Question: I have an 'NSDictionary' that holds a date like this:
> "2015-05-23 21:04:11 +0000"

and I'm trying to parse it like:
'''
NSDateFormatter *dateFormat = [[NSDateFormatter alloc] init];
[dateFormat setDateFormat:@"yyyy-MM-dd HH:mm:ss z"];
NSDate *date = [dateFormat dateFromString:[item valueForKey:@"enddata"]];
'''
I also tried changing the last line to:
'''
NSDate *date = [dateFormat dateFromString:[[item valueForKey:@"enddata"] stringValue]];
'''
but my error is always the same:
> [__NSDate length]: unrecognized selector sent to instance 0x78ec0170
I've seen posts like <URL>. I've tried with different formats such as:
1. @"yyyy-MM-dd HH:mm:ss z"
2. @"yyyy-MM-dd HH:mm:ss zzzz"
3. @"yyyy-MM-dd HH:mm:ss Z"
4. @"yyyy-MM-dd HH:mm:ss +zzzz"
5. @"yyyy-MM-dd HH:mm:ss z"
6. @"yyyy-MM-dd'T'HH:mm:ss'Z'"
7. @"yyyy-MM-dd hh:mm:ss a"
8. @"yyyy-MM-dd HH:mm:ss a"
9. @"yyyy-MM-dd HH:mm:ss zzz"
10. @"yyyy-MM-dd hh:mm:ss zzzz"
but still getting the same 'SIGABRT'
Does anyone have a clue what's wrong?
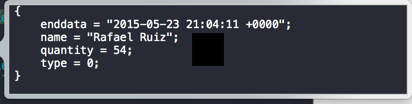
Answer: I would hazard a guess that 'item[@"enddata"]' is already an 'NSDate' object and not an 'NSString' object.
Verify with:
'''
NSLog(@"enddata is type %@", NSStringFromClass([item[@"enddata"] class]));
'''
Also don't use 'valueForKey:', but instead use 'objectForKey:' or the newish access syntax I've used above.